Question: I have a query that works, but it's taking at least 3 seconds to run so I think it can probably be faster. It's used to populate a list of new threads and show how many unread posts there are in each thread. I generate the query string before throwing it into '$db->query_read()'. In order to only grab results from valid forums, '$ids' is string with up to 50 values separated by commas.
The 'userthreadviews' table has existed for 1 week and there are roughly 9,500 rows in it. I'm not sure if I need to set up a cron job to regularly clear out thread views more than a week old, or if I will be fine letting it grow.
Here's the query as it currently stands:
'''
SELECT
'thread'.'title' AS 'r_title',
'thread'.'threadid' AS 'r_threadid',
'thread'.'forumid' AS 'r_forumid',
'thread'.'lastposter' AS 'r_lastposter',
'thread'.'lastposterid' AS 'r_lastposterid',
'forum'.'title' AS 'f_title',
'thread'.'replycount' AS 'r_replycount',
'thread'.'lastpost' AS 'r_lastpost',
'userthreadviews'.'replycount' AS 'u_replycount',
'userthreadviews'.'id' AS 'u_id',
'thread'.'postusername' AS 'r_postusername',
'thread'.'postuserid' AS 'r_postuserid'
FROM
'thread'
INNER JOIN
'forum'
ON ('thread'.'forumid' = 'forum'.'forumid')
LEFT JOIN
('userthreadviews')
ON ('thread'.'threadid' = 'userthreadviews'.'threadid'
AND 'userthreadviews'.'userid'=$userid)
WHERE
'thread'.'forumid' IN($ids)
AND 'thread'.'visible'=1
AND 'thread'.'lastpost'> time() - 604800
ORDER BY 'thread'.'lastpost' DESC LIMIT 0, 30
'''
An alternate query that joins the 'post' table (to only show threads where user has posted) is actually twice as fast, so I think there's got to be something in here that could be changed to speed it up. Could someone provide some advice?
Edit: Sorry, I had put the EXPLAIN in front of the alternate query. Here is the correct output:
As Requested, here is the output generated by EXPLAIN SELECT:

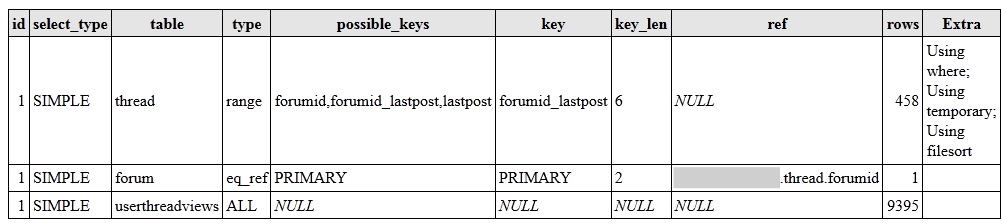
Answer: To have no indexes on joins / where (used key = NULL on explain), this is the reason why your queries are slow. You should index them in such a way :
'''
CREATE INDEX thread_forumid_index ON thread(forumid);
CREATE INDEX userthreadviews_forumid_index ON userthreadviews(forumid);
'''
Documentation <URL>